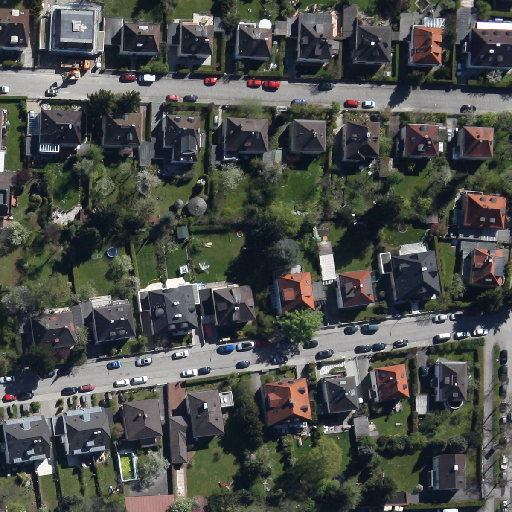
Referring expression: light-duty vehicle